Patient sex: M
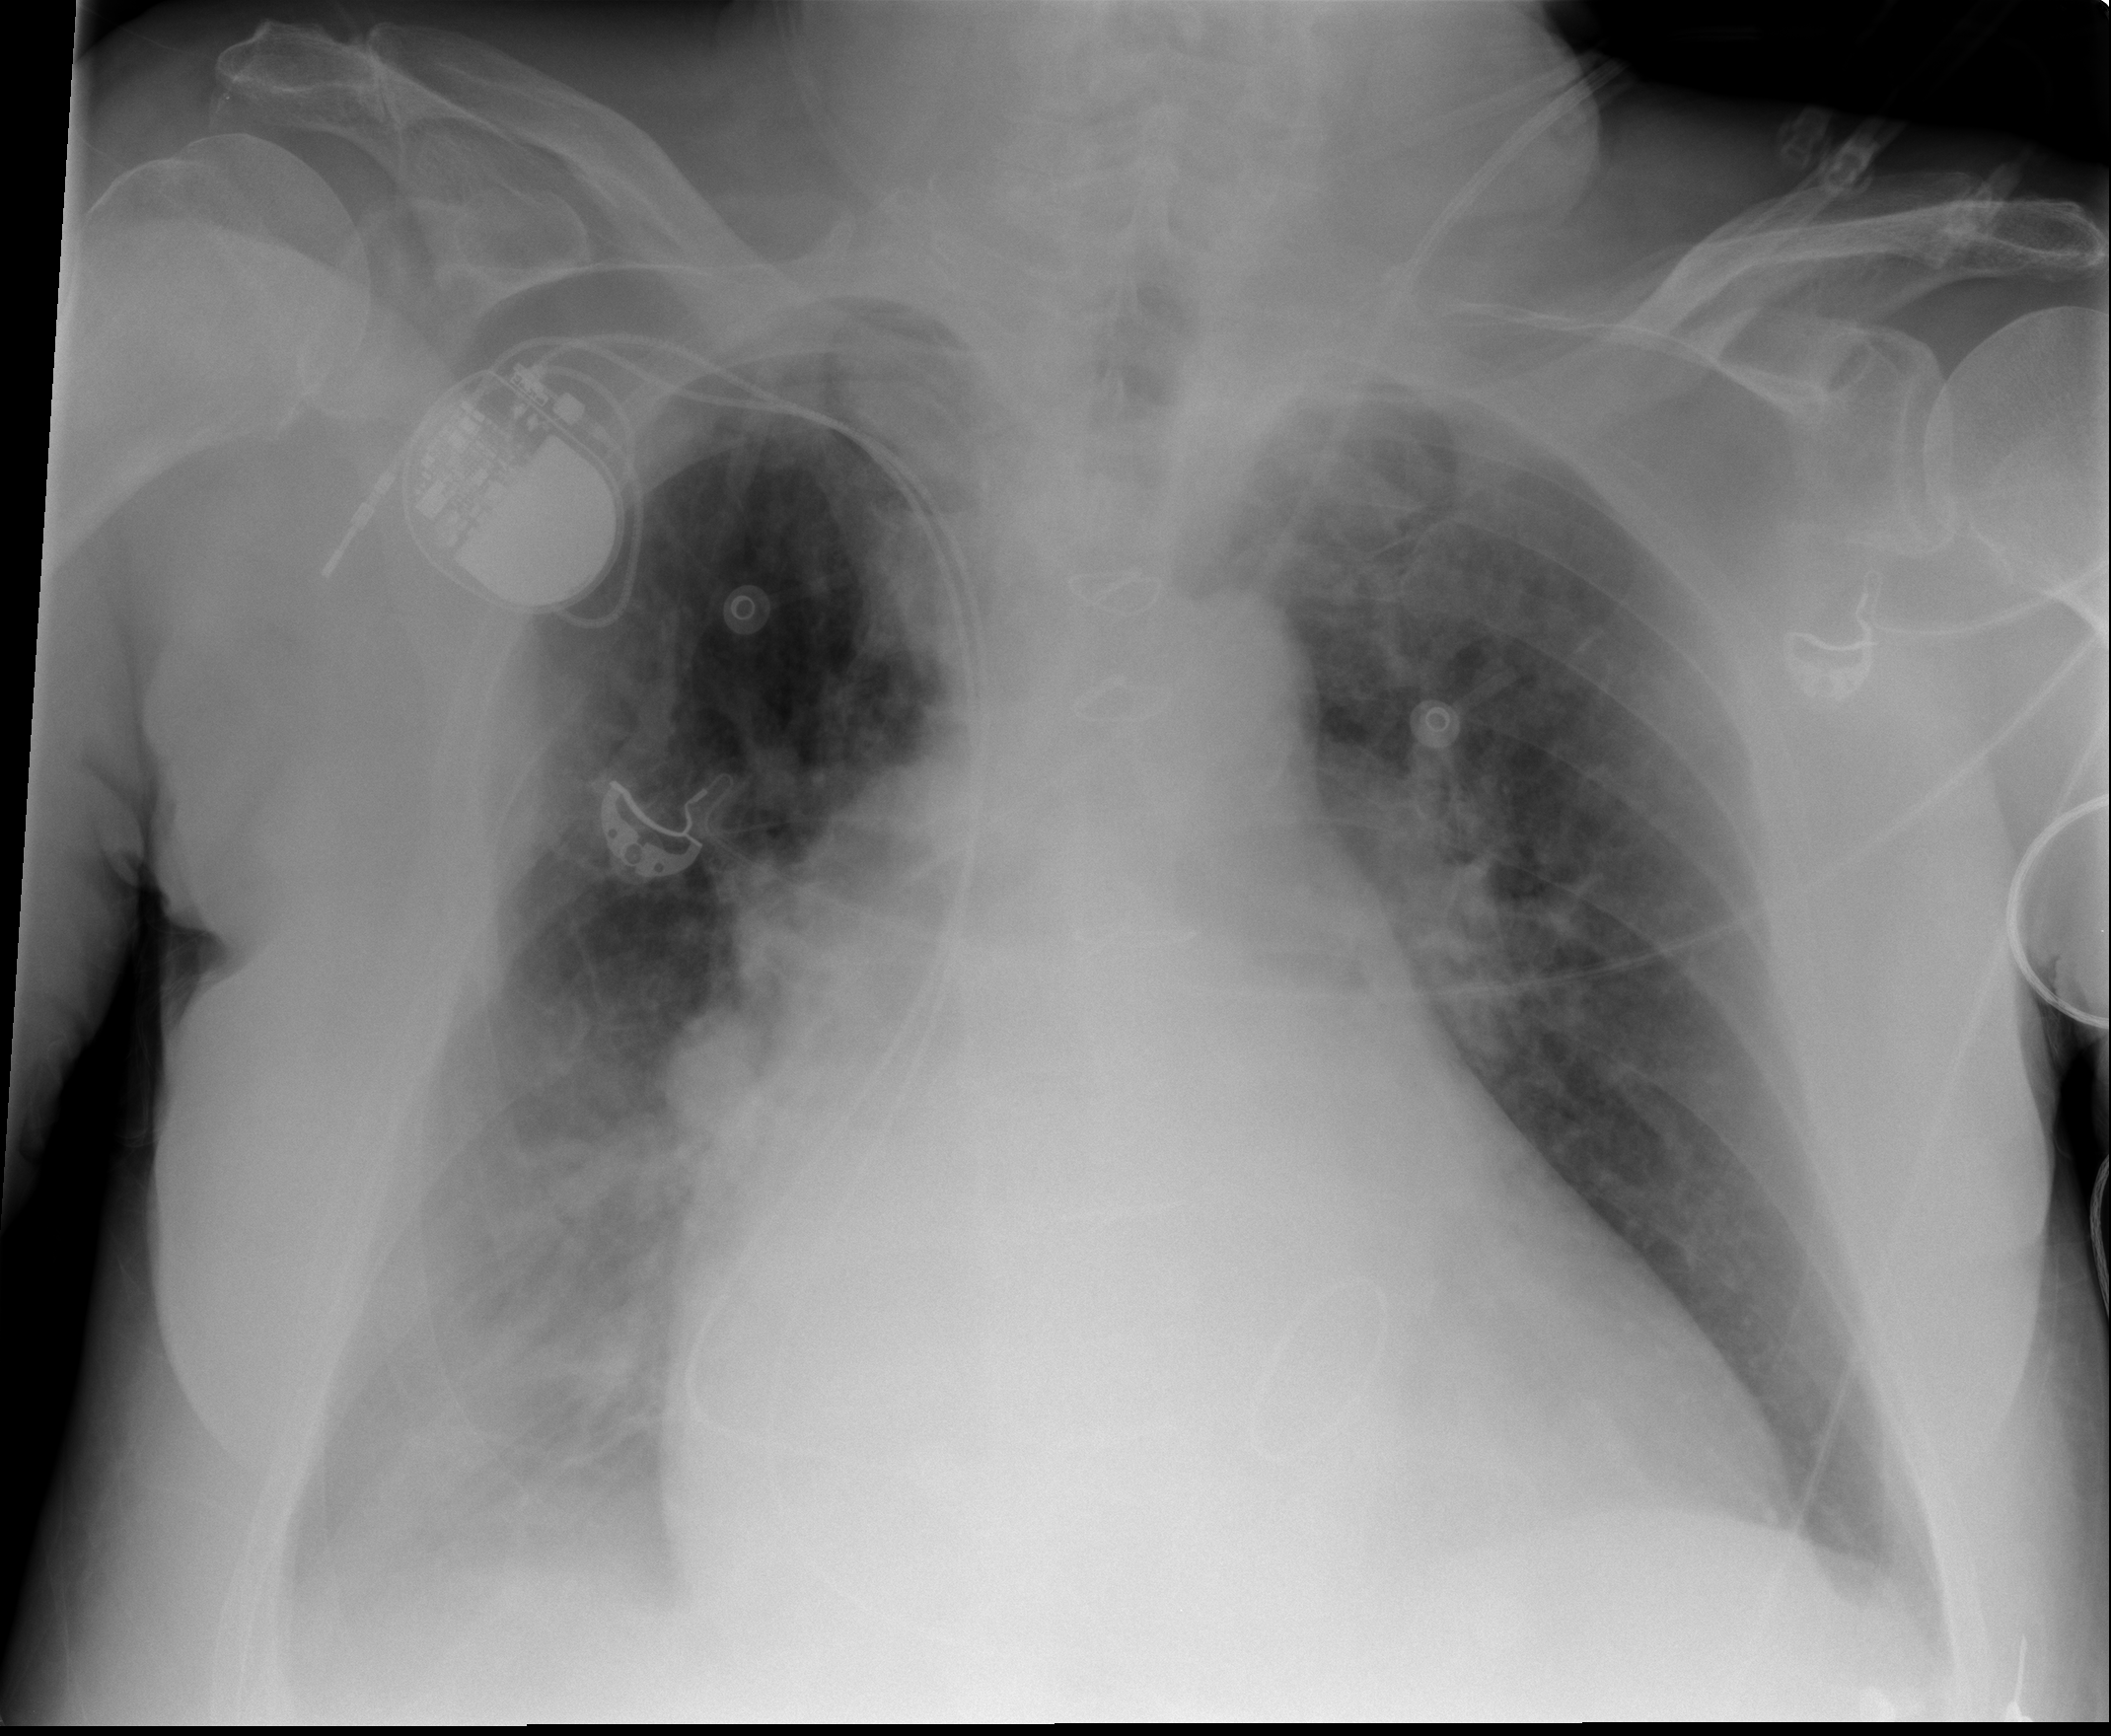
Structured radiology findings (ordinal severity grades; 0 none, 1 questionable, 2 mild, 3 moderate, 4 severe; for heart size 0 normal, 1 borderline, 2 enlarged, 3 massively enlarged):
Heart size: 3
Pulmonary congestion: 3
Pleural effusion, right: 2
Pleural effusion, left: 1
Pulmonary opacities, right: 2
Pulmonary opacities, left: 2
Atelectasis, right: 2
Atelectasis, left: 2